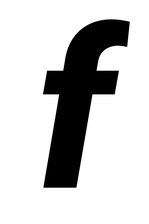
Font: Roboto-Italic_ExtraBold_Italic